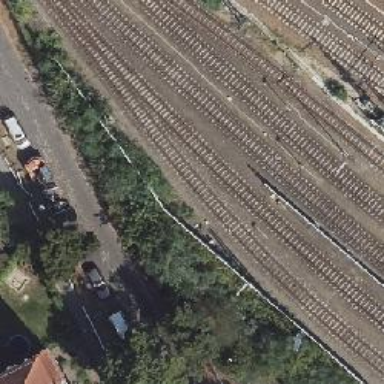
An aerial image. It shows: Railway signal.